Aerial crown-view tile of a tropical tree (Barro Colorado Island, Panama), acquired 20250414:
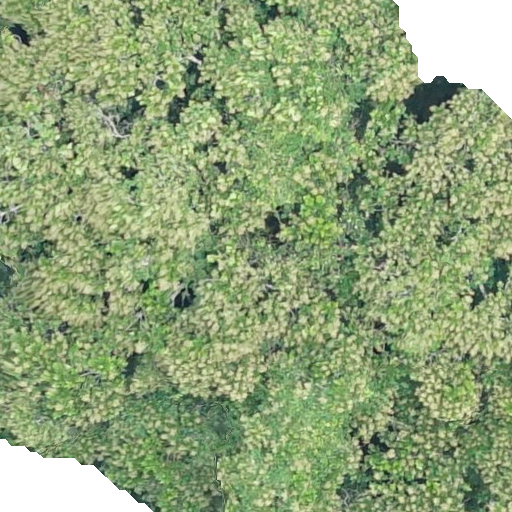
Species: Anacardium excelsum
GBIF accepted scientific name: Anacardium excelsum
Crown area: 523.988 m²